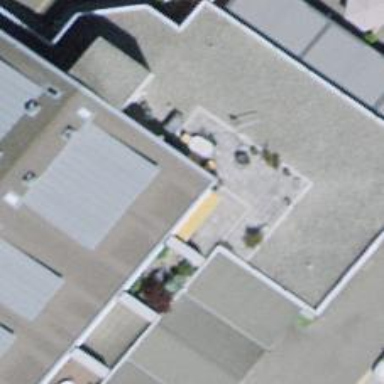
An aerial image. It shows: Restaurant.